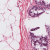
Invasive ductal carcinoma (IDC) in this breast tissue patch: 0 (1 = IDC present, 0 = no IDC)